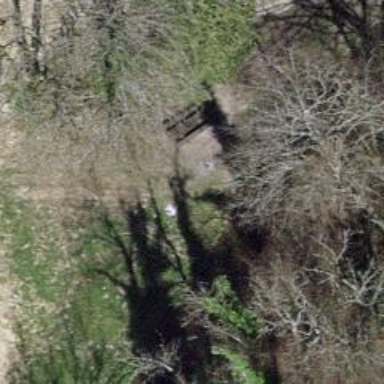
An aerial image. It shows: Picnic table located in leisure land area.